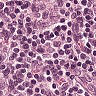
Metastatic tissue present: no